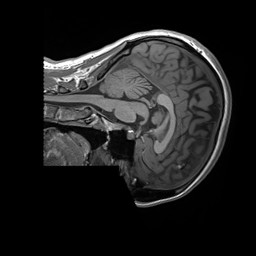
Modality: T1w
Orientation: sagittal
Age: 22
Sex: female
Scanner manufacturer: siemens
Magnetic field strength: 3 T
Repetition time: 1.8 s
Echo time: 0.00232 s